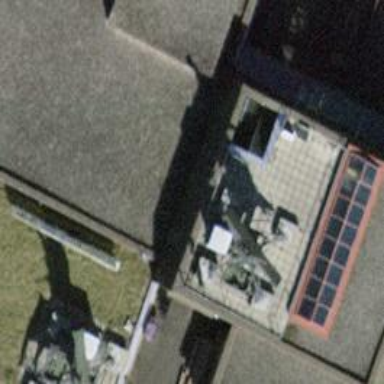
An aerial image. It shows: Antenna.